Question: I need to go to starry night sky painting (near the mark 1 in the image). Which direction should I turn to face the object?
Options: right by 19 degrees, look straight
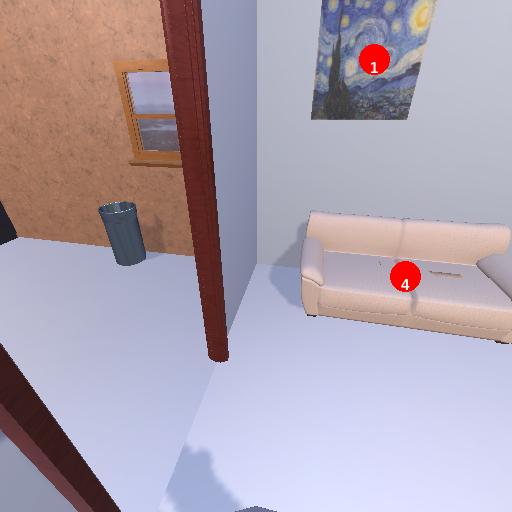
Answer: right by 19 degrees